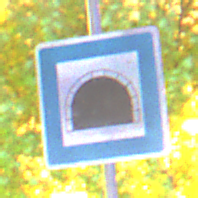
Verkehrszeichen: Tunnel
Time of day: Night
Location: Outdoor (Urban)
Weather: PartlyCloudy
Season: NotSpecified
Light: Natural